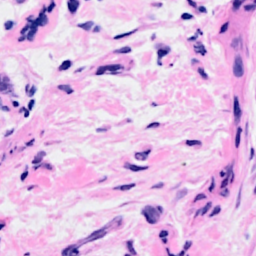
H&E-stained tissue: Breast